Question: I'm attempting to draw celestial bodies moving around on simplified, perfectly circular orbits. I'm also drawing the projected orbital paths these objects will take. However, the problem is that the actual path the objects take doesn't agree with the projection on zooming in closely enough.
Video demonstrating the issue: <URL>
If zoomed out, the problem is non-existent, because the deviation is too small. The apparent size of the deviation appears to be affected primarily by the visible curvature of the circles - notice how the paths of the moons agree with their motion. If one were to zoom in so that the moons' projected paths appear close to straight lines, they would have the same pattern of deviations as the planet shows.
Coordinates calculating methods:
'''
double getX (long int time) {
return orbit * cos(offset + time * speed);
}
double getY (long int time) {
return orbit * sin(offset + time * speed);
}
'''
Projected orbit drawing:
'''
ellipse = scene->addEllipse(system.starX-body.orbit,
system.starY-body.orbit,
body.orbit*2,body.orbit*2,greenPen,transBrush);
'''
Drawing the celestial bodies where they actually appear:
'''
ellipse = scene->addEllipse(-body.radius,
-body.radius,
body.radius*2,body.radius*2,blackPen,greenBrush);
ellipse->setFlag(QGraphicsItem::ItemIgnoresTransformations);
ellipse->setPos(system.starX+body.getX(date2days(game.date)),
system.starY+body.getY(date2days(game.date)));
'''
How do I fix this so that the celestial bodies are always on the predicted curve?
EDIT1:
I have attempted using the suggested algorithm for drawing my own ellipse. The version adapted for use with Qt I reproduce here:
'''
QPoint get_point(double a, double b, double theta, QPoint center)
{
QPoint point;
point.setX(center.x() + a * cos(theta));
point.setY(center.y() + b * sin(theta));
return point;
}
void draw_ellipse(double a, double b, QPoint center, double zoom_factor, QGraphicsScene * scene, QPen pen)
{
double d_theta = 1.0d / zoom_factor;
double theta = 0.0d;
int count = 2.0d * 3.14159265358979323846 / d_theta;
QPoint p1, p2;
p1 = get_point(a, b, 0.0f, center);
for (int i = 0; i <= count; i++)
{
theta += d_theta;
p2 = p1;
p1 = get_point(a, b, theta, center);
scene->addLine(p1.x(),p1.y(),p2.x(),p2.y(),pen);
}
}
'''
The results weren't encouraging:

In addition to not looking pretty at zoom_factor 360, the application ran extremely sluggishly, using much more resources than previously.
EDIT2:
The improved version gives much better results, but still slow. Here is the code:
'''
QPointF get_point(qreal a, qreal b, qreal theta, QPointF center)
{
QPointF point;
point.setX(center.x() + a * cos(theta));
point.setY(center.y() + b * sin(theta));
return point;
}
void draw_ellipse(qreal a, qreal b, QPointF center, qreal zoom_factor, QGraphicsScene * scene, QPen pen)
{
qreal d_theta = 1.0d / zoom_factor;
qreal theta = 0.0d;
int count = 2.0d * 3.14159265358979323846 / d_theta;
QPointF p1, p2;
p1 = get_point(a, b, 0.0f, center);
for (int i = 0; i <= count; i++)
{
theta = i * d_theta;
p2 = p1;
p1 = get_point(a, b, theta, center);
scene->addLine(p1.x(),p1.y(),p2.x(),p2.y(),pen);
}
}
'''
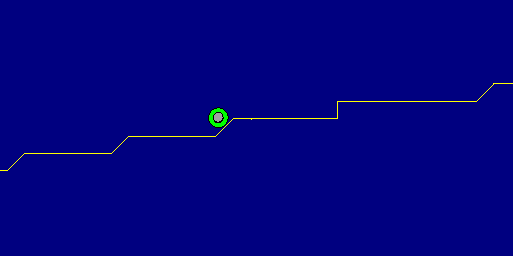
Answer: It appears that Qt does not auto-adjust the drawing precision or 'sampling resolution'.
You could try to draw the ellipse yourself, by drawing a loop of lines. Increase the sample resolution of the drawing when you zoom in - i.e. make the sampled points closer to each other.
Take the parametric equation of an ellipse
x = a cos (theta), y = b sin (theta)
where a and b are the semi-major and semi-minor axes of the ellipse, and sample the points with it:
(pseudo C++-style code)
'''
point get_point(float theta, point center)
{
return point(center.x + a * cos(theta), center.y + b * sin(theta));
}
void draw_ellipse(float a, float b, point center, float zoom_factor)
{
float d_theta = 1.0f / zoom_factor;
float theta = 0.0f;
int count = 2.0f * PI / d_theta;
point p1, p2;
p1 = get_point(0.0f, center);
for (int i = 0; i < count; i++)
{
theta += d_theta;
p2 = p1;
p1 = get_point(theta, center);
drawline(p1, p2);
}
}
'''
Sorry if the code looks arbitrary (I'm not familiar with Qt), but you get the point.